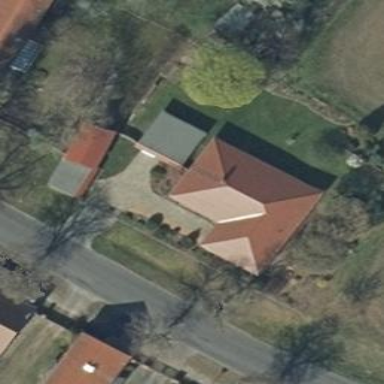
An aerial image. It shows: House with multiple parts.